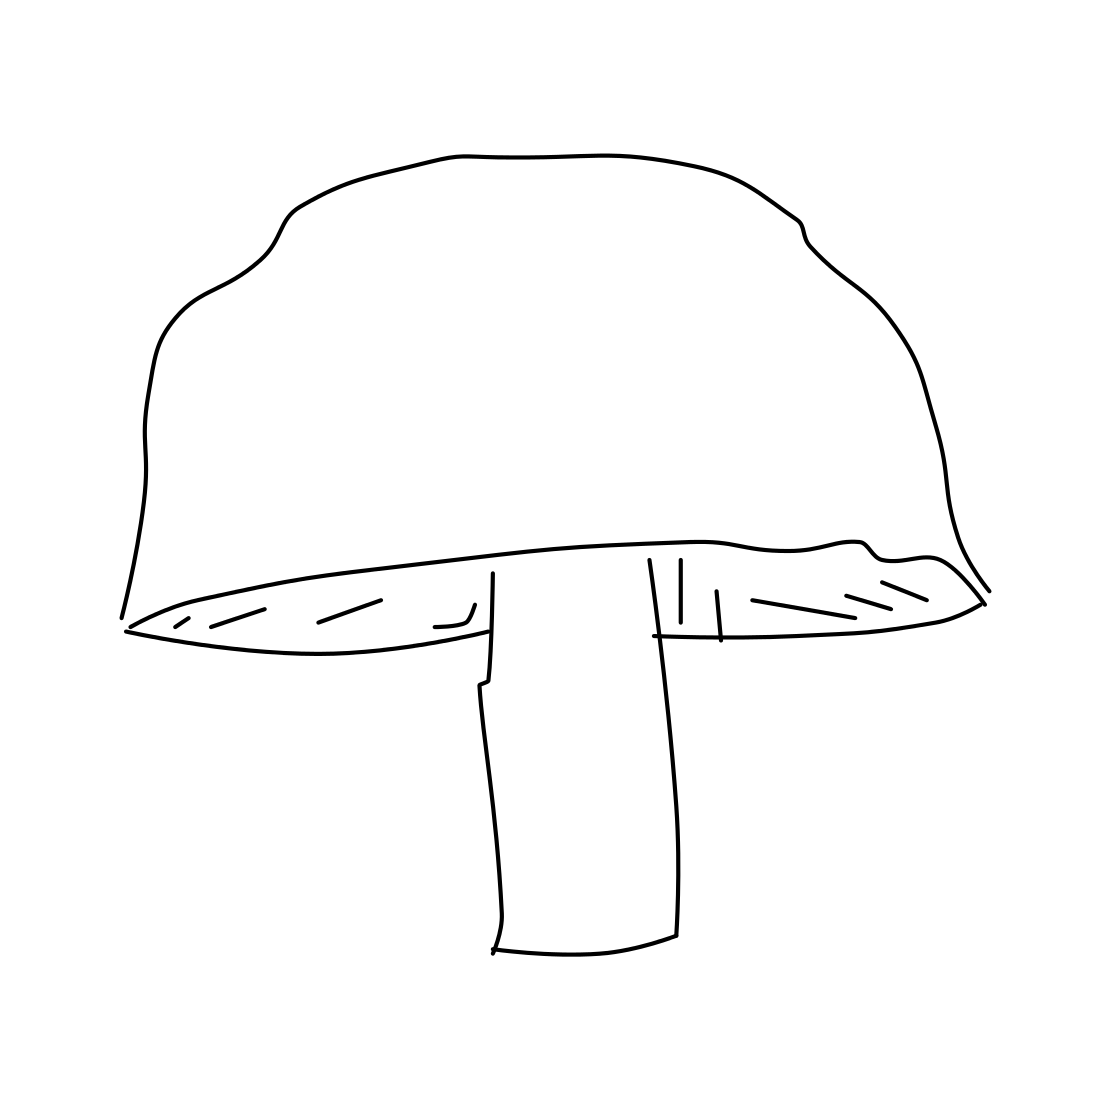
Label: mushroom